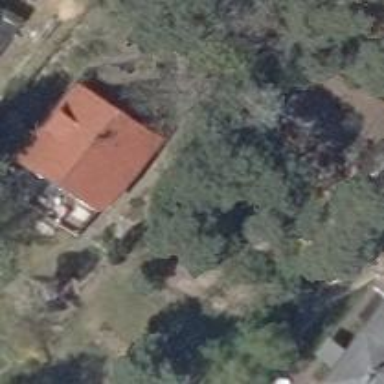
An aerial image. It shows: House that is landmarked building.